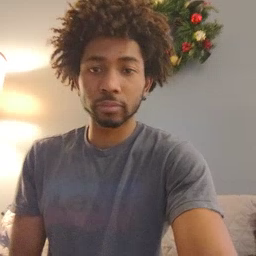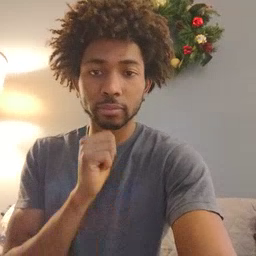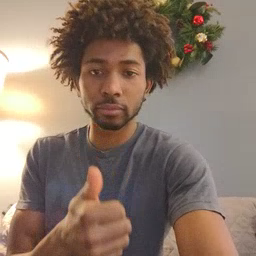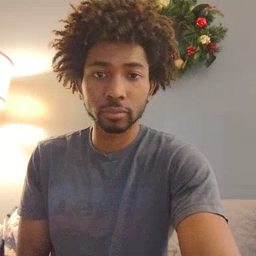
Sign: not